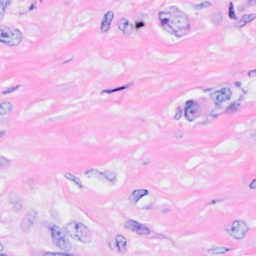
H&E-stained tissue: Breast